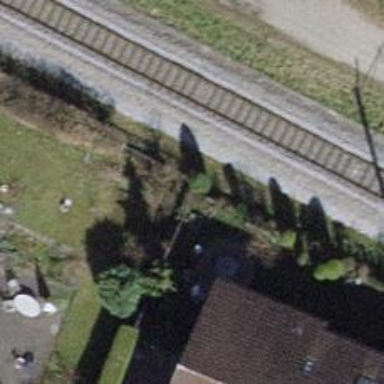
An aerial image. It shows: Hedge barrier.